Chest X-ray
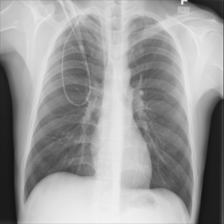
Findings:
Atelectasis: negative
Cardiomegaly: negative
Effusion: negative
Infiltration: negative
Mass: negative
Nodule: negative
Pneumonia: negative
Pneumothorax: negative
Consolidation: negative
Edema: negative
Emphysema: negative
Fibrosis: negative
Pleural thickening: negative
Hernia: negative